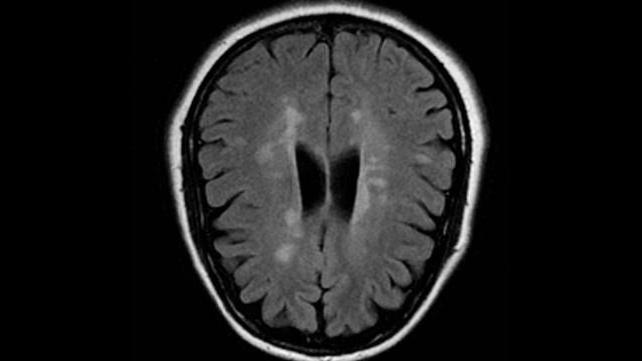
Label: notumor